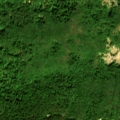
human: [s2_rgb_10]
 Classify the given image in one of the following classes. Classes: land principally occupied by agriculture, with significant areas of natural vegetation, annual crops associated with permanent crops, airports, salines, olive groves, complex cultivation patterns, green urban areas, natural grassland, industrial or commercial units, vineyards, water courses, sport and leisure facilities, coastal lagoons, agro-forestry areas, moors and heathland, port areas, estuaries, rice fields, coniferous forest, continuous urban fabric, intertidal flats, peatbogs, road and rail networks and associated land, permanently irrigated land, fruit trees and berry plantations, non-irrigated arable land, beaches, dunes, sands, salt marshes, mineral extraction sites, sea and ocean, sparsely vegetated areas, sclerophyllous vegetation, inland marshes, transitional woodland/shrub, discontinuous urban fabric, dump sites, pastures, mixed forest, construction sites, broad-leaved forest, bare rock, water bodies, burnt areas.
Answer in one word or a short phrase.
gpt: broad-leaved forest, natural grassland